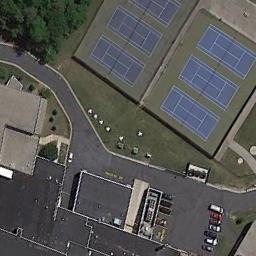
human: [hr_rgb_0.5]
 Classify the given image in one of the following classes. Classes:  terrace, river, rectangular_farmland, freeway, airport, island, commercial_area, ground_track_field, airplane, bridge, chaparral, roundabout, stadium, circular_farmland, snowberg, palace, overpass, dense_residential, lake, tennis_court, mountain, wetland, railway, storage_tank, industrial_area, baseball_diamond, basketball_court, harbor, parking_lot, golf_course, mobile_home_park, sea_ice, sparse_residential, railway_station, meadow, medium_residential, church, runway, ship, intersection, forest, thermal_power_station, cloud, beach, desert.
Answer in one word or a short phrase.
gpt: tennis_court